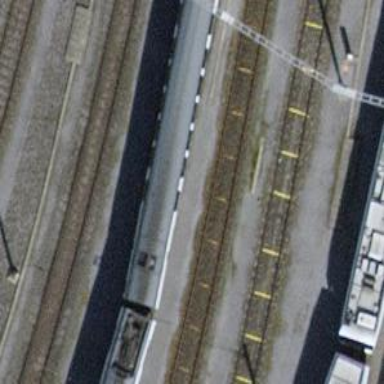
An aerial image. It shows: Rail yard with electrified contact lines for the trains.